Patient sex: F
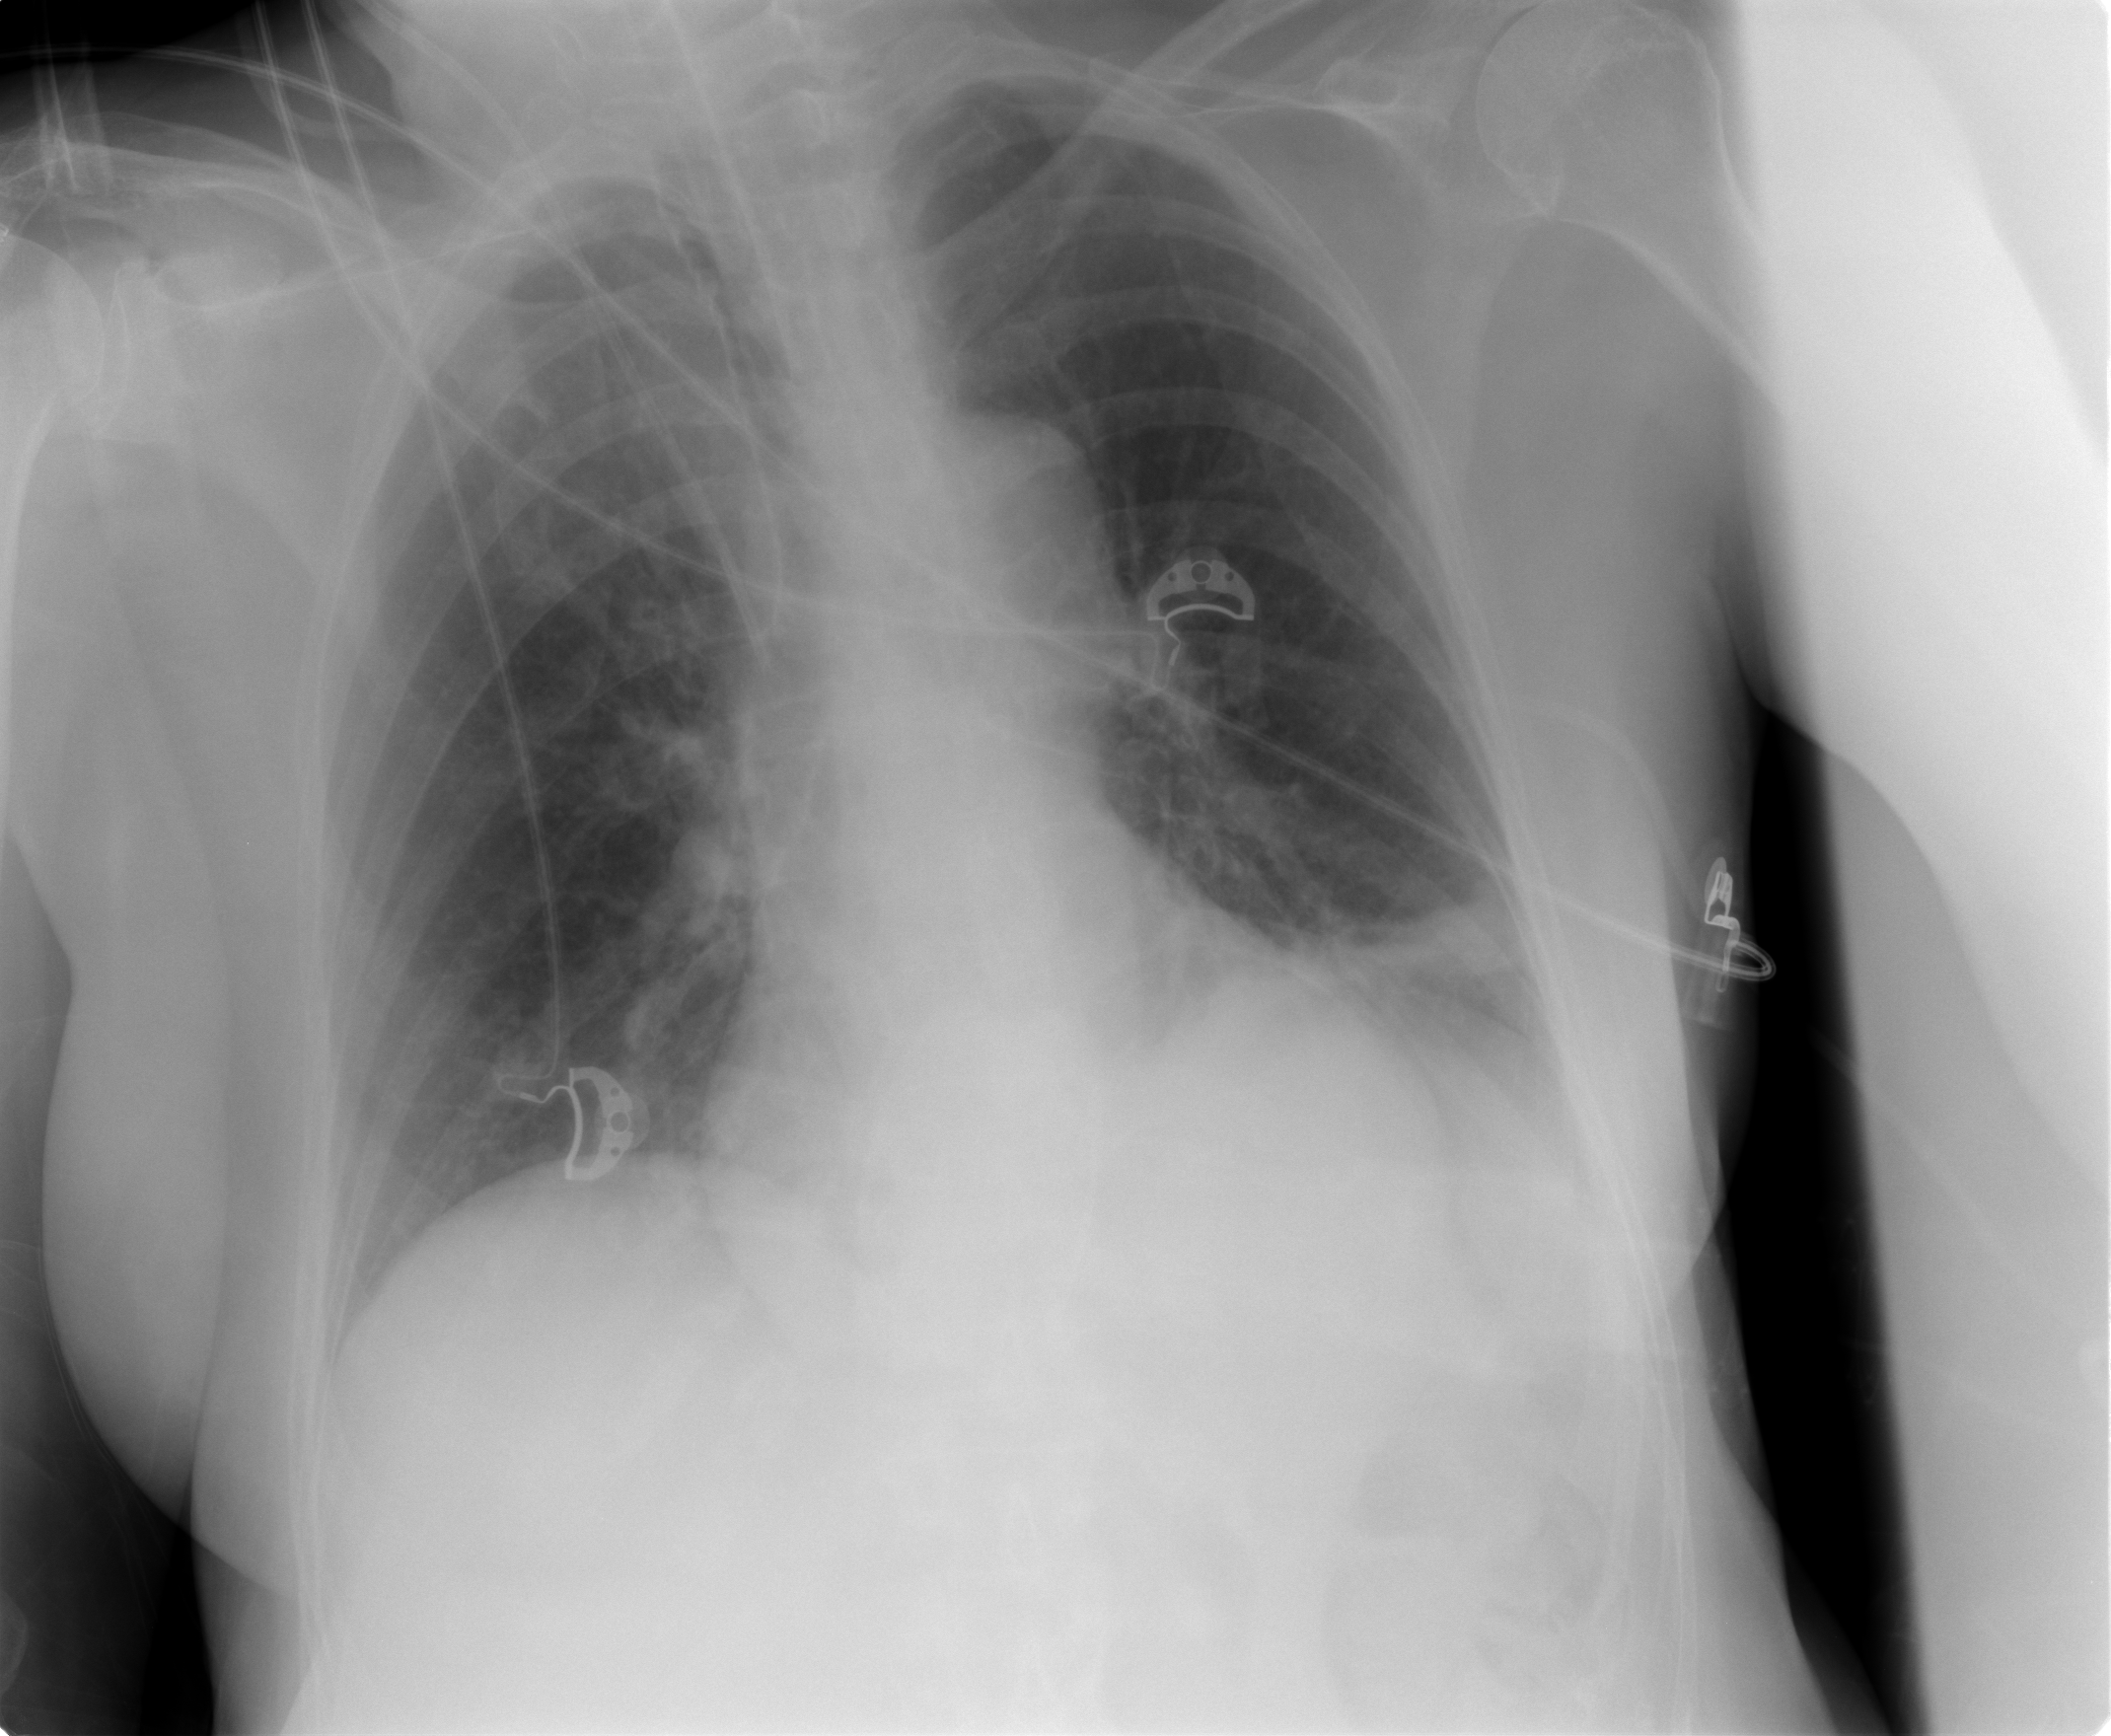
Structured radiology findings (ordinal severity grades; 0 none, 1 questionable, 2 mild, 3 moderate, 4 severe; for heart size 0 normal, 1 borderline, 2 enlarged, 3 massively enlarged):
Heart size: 0
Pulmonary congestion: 0
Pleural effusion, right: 0
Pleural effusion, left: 0
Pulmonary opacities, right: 0
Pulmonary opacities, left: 0
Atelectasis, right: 0
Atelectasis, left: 2